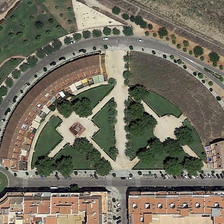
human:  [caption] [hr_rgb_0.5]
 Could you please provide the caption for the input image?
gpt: two buildings are near a semi-circle square surrounded by a curved road .

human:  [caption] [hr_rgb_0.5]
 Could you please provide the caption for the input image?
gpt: two buildings are near a semi-circle square surrounded by a curved road .

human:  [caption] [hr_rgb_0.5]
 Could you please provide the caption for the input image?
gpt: two buildings are near a semi-circle square surrounded by a curved road .

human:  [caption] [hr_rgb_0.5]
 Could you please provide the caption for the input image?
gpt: two buildings are near a semi-circle square surrounded by a curved road .

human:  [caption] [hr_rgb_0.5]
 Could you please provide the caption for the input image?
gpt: two buildings are near a semi-circle square surrounded by a curved road .